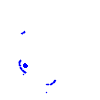
Particle: pion